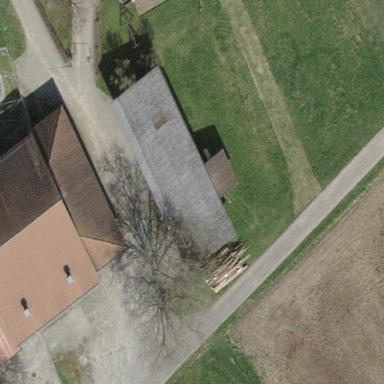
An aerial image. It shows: Barn.